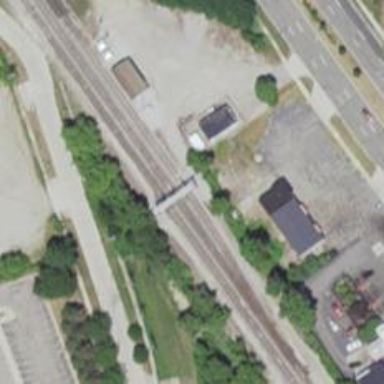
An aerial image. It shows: Railway siding for service.